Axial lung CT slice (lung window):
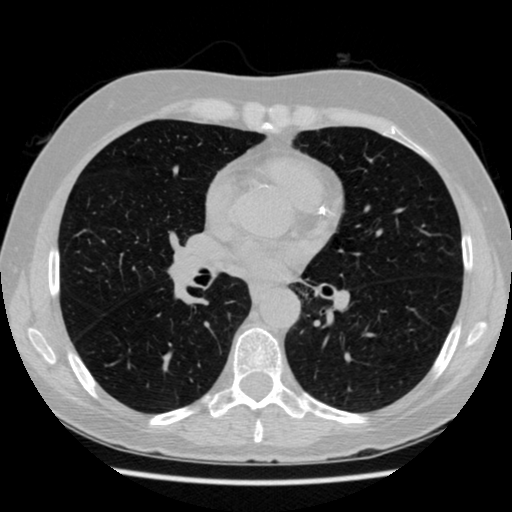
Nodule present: no